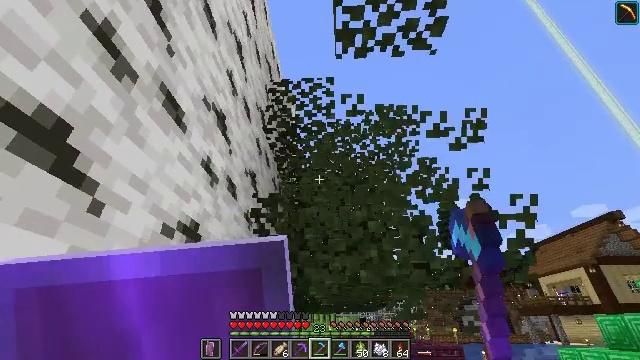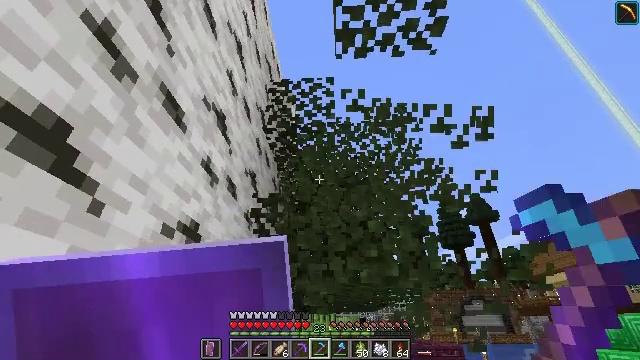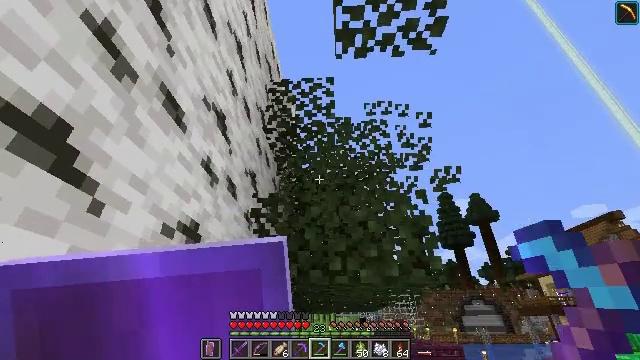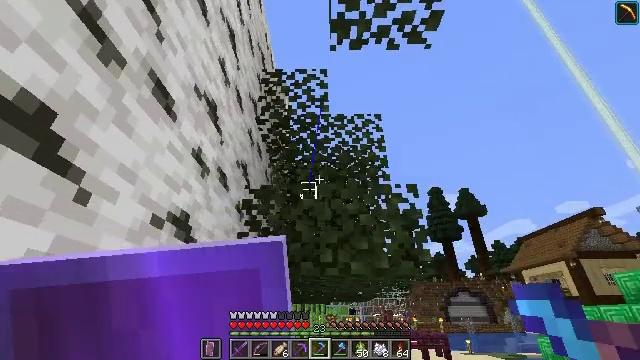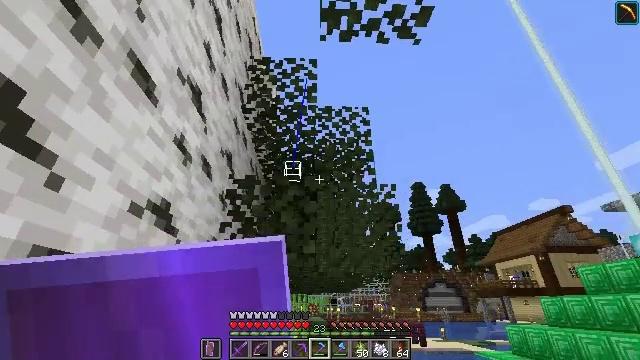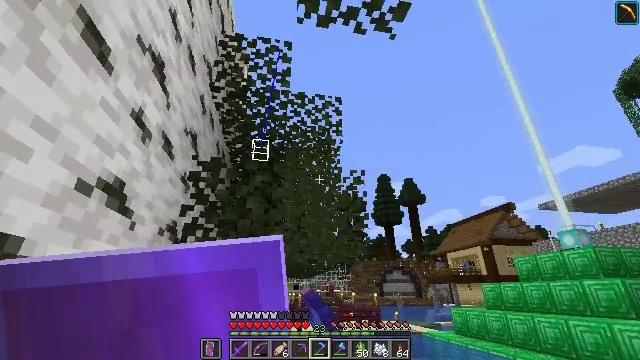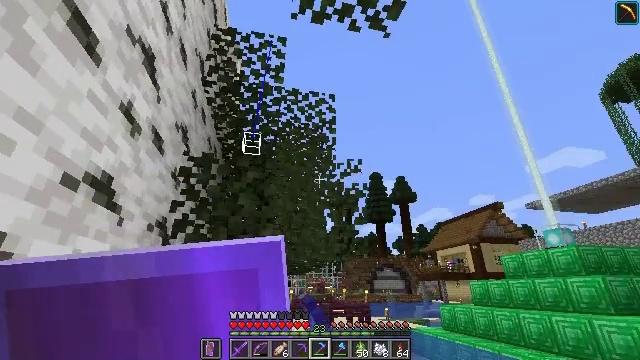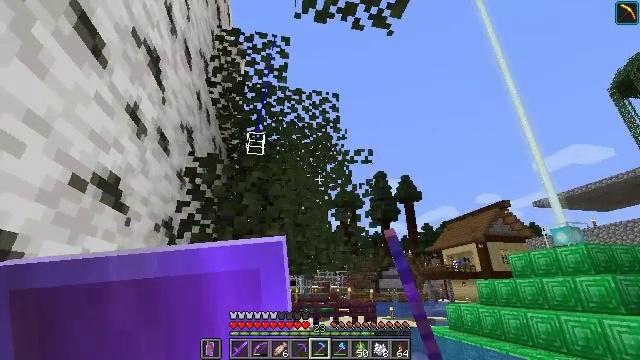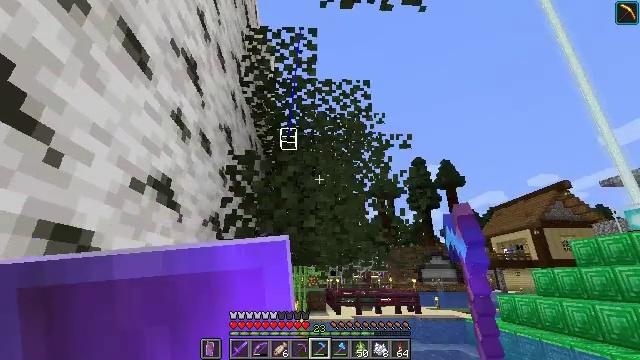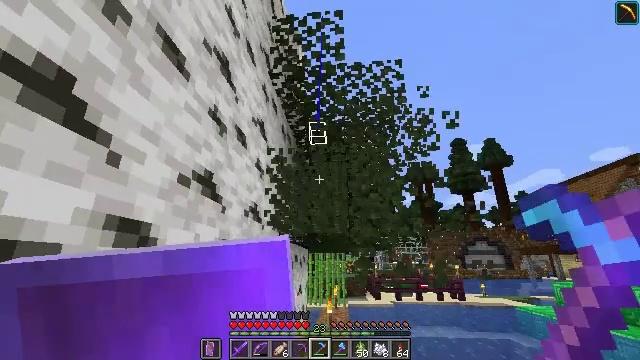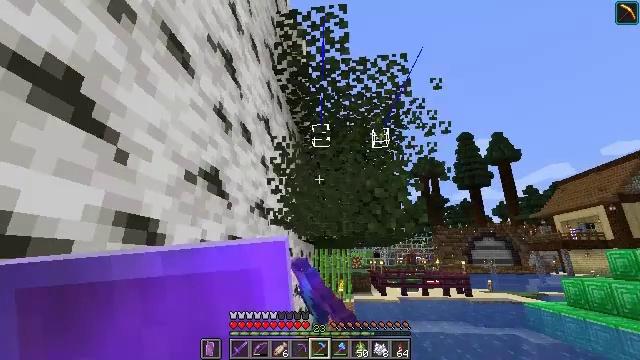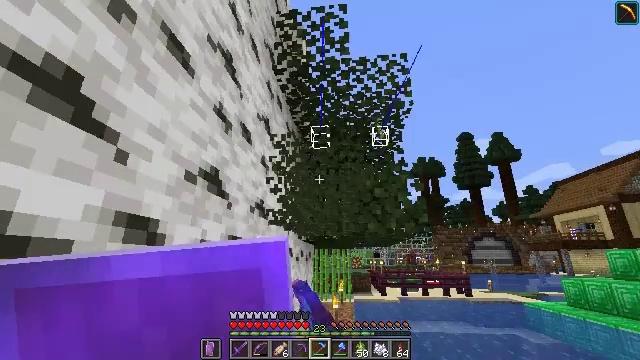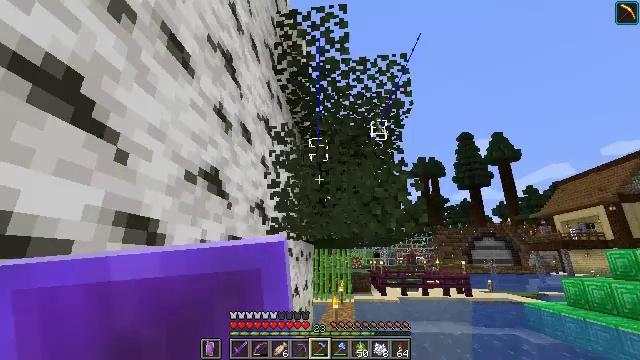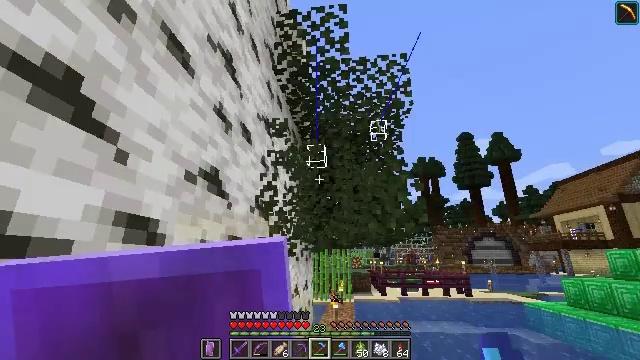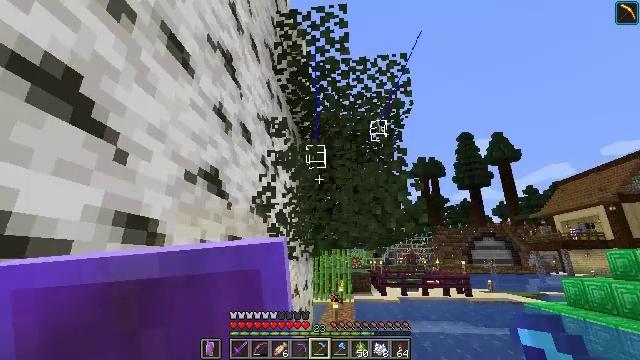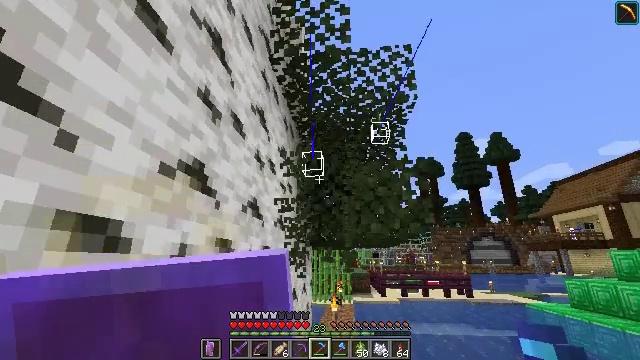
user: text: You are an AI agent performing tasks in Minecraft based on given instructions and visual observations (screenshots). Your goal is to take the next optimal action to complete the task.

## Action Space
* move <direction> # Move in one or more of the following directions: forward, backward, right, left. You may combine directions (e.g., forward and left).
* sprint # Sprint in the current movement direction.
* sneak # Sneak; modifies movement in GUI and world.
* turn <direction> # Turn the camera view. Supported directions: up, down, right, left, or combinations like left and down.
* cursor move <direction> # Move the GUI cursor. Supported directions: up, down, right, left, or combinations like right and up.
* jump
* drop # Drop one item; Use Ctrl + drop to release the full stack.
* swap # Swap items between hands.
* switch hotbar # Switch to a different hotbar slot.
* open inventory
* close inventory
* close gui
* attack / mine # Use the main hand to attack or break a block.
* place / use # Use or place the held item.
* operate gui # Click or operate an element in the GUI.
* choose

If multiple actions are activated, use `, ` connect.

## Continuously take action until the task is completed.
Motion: motion action
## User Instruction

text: Harvest birch leaves for decorations.
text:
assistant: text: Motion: attack / mine
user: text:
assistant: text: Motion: attack / mine
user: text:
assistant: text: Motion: turn right and down, attack / mine
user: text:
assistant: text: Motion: turn right and down, attack / mine
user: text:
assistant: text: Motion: turn right and down, attack / mine
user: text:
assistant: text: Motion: turn right, attack / mine
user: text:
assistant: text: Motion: turn left, attack / mine
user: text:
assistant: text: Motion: turn left and down, attack / mine
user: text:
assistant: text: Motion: turn left and down, attack / mine
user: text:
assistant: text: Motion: turn left, attack / mine
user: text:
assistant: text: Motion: attack / mine
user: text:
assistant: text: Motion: attack / mine
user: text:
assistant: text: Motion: attack / mine
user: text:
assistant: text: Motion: move forward, attack / mine
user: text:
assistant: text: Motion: move forward, attack / mine
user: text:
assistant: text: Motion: move forward, turn right and up, attack / mine
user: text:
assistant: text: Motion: move forward, turn right and up, attack / mine
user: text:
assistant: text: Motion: move forward, turn up, attack / mine
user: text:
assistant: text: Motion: move forward, turn up, attack / mine
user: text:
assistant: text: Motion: move forward, turn up, attack / mine
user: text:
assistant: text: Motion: move forward, turn left and up, attack / mine
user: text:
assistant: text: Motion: move forward, turn up, attack / mine
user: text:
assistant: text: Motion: move forward, turn up, attack / mine
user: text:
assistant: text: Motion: turn left and up, attack / mine
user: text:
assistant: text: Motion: turn up, attack / mine
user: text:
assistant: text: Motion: turn left and up, attack / mine
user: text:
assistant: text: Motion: turn up, attack / mine
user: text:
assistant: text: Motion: turn up, attack / mine
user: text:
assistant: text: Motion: move back, turn up, attack / mine
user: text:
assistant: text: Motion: move back, turn up, attack / mine